Question: I need to add a grid to the background of a game. It should be both zoomable and I should be able to know at which square I am drawing another object now. I need something like this:
What's the most common and proper way of doing this?
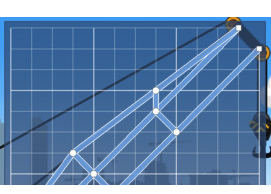
Answer: Use tileMap(CCTMXTiledMap) inside CCLayerPanZoom. Its easy to track grid clicked and easy to zoom.